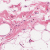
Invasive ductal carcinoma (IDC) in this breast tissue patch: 0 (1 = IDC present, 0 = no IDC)